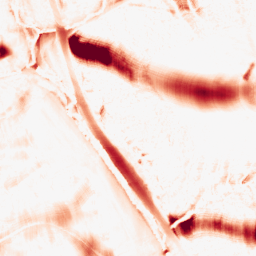
Category: morphological
Decomposition family: morphological_ellipse
Decomposition parameters: operation: opening
width: 50
height: 30
Upsampling method: cubic_mitchell
Upsampling parameters: scale: 2
Upsampling scale: 2